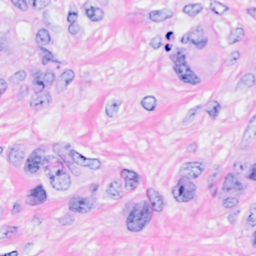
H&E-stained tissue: Breast